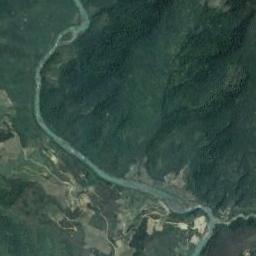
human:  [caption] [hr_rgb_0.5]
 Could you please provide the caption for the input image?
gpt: Many trees are around the river .

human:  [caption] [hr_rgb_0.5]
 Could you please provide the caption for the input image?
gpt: The river goes through mountains with green plants .

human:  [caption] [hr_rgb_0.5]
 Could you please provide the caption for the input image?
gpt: The green river goes through the mountainous area covered with vegetation .

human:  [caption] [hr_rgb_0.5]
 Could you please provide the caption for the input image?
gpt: A curved, arc-shaped, light green river with green vegetation on both sides .

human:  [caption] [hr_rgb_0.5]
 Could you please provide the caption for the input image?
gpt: There are green forests and meadows around the river .